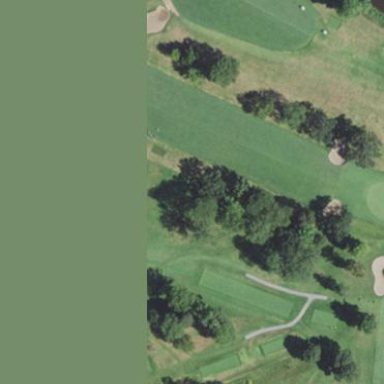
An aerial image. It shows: Grassy area designated as golf fairway.